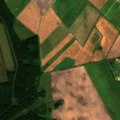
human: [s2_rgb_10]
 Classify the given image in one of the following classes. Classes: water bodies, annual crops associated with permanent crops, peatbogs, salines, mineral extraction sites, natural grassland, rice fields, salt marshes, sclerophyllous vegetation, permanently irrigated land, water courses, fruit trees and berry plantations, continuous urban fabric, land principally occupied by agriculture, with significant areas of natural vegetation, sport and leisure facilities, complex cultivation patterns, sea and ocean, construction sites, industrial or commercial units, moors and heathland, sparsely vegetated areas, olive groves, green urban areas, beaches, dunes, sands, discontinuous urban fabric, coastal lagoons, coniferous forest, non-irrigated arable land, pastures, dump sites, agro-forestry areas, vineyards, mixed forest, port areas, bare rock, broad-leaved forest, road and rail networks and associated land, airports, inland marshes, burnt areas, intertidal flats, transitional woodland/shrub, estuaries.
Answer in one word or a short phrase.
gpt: non-irrigated arable land, complex cultivation patterns, mixed forest, peatbogs